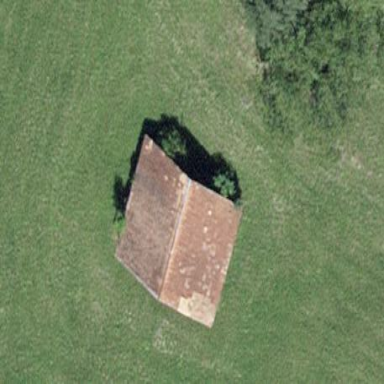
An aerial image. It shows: Rural barn.